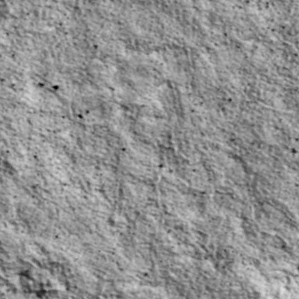
Label: non_frost